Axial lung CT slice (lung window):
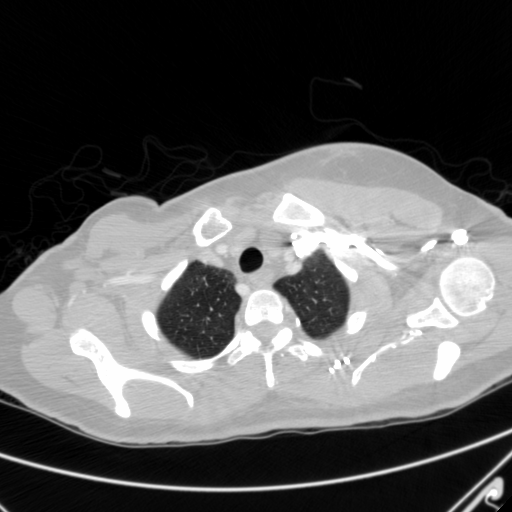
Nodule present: no